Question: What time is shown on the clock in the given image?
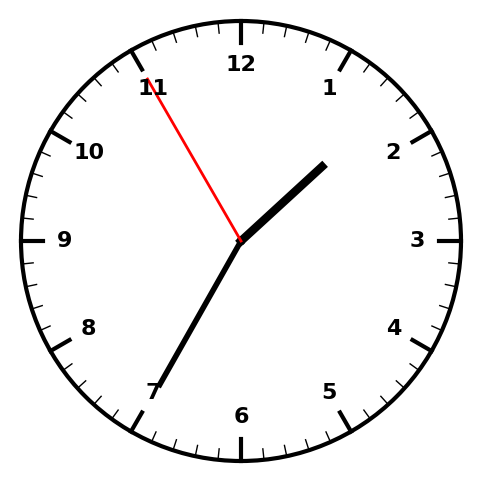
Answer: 01:34:55